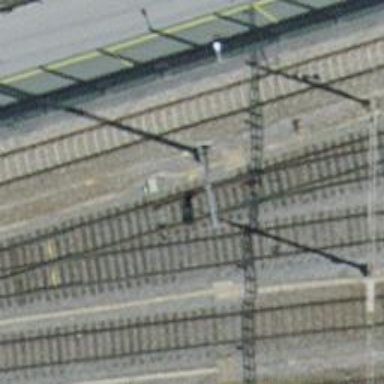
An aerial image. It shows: Railway switch.